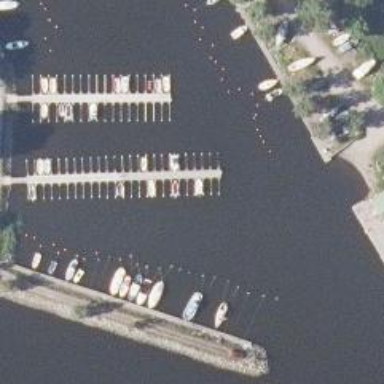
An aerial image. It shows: Pier with mooring facilities.